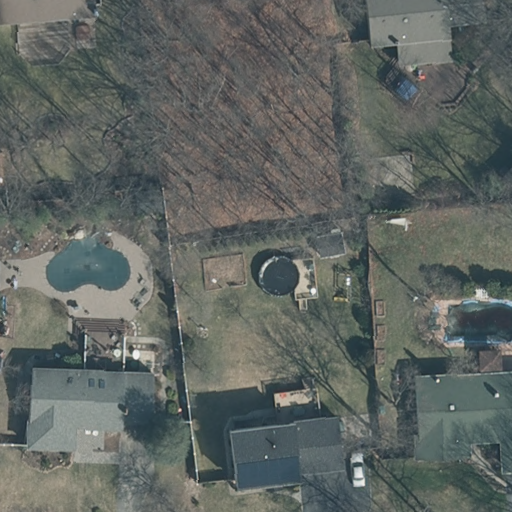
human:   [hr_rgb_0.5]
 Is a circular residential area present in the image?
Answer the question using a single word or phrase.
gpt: no

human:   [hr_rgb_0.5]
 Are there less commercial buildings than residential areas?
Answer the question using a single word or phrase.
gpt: yes

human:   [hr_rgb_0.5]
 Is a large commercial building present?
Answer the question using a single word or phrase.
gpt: no

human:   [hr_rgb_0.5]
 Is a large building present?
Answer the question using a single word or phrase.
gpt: no

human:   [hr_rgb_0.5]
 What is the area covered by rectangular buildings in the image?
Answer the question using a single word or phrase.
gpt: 22m2

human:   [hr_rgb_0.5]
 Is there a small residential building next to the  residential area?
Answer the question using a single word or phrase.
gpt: yes

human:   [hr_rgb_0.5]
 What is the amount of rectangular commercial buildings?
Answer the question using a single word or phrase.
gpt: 0

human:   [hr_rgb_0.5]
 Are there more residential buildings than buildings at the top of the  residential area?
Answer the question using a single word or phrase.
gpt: yes

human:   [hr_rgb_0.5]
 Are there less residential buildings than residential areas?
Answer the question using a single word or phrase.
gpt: no

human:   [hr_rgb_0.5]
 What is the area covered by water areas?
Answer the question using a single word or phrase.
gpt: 0m2

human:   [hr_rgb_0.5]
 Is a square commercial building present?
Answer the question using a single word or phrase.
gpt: no

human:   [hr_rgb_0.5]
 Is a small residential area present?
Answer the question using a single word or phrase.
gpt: no

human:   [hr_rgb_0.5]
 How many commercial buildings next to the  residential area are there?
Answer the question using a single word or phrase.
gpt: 0

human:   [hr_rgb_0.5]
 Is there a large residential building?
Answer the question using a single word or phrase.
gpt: no

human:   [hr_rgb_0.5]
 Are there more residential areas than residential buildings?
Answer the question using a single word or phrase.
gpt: no

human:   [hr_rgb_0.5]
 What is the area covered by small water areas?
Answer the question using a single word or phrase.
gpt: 0m2

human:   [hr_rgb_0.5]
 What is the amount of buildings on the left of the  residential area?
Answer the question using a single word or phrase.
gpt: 0

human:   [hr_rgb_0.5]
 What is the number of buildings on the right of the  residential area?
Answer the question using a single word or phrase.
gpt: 6

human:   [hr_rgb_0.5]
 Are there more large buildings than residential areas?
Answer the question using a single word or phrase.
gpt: no

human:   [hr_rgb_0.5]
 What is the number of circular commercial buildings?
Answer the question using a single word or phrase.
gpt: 0

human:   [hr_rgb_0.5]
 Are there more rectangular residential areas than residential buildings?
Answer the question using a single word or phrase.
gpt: no

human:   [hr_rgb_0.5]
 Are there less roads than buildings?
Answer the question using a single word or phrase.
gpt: yes

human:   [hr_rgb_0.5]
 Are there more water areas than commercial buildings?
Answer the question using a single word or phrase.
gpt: no

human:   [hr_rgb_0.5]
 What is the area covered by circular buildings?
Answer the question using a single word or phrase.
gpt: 0m2

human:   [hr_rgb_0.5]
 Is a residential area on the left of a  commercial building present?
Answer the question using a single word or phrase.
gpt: no

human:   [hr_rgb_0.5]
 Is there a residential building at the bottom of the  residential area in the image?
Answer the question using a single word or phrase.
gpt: yes

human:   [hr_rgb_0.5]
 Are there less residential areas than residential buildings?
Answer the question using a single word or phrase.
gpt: yes

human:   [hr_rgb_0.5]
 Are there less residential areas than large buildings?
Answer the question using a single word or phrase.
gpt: no

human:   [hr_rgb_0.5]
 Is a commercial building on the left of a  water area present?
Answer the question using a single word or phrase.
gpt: no

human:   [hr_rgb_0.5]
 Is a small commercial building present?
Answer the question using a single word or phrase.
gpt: no

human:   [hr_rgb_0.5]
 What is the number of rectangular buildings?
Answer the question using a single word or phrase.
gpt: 2

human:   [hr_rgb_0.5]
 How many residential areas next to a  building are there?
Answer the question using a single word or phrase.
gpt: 1

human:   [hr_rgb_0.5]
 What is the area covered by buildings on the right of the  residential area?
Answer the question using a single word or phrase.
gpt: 1252m2

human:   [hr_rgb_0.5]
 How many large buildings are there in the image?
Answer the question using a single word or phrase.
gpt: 0

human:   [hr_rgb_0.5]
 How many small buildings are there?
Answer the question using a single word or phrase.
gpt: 2

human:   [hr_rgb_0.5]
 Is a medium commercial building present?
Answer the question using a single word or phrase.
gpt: no